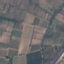
Land use / land cover class: PermanentCrop